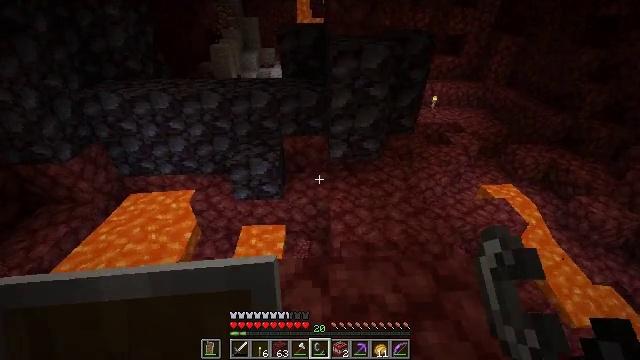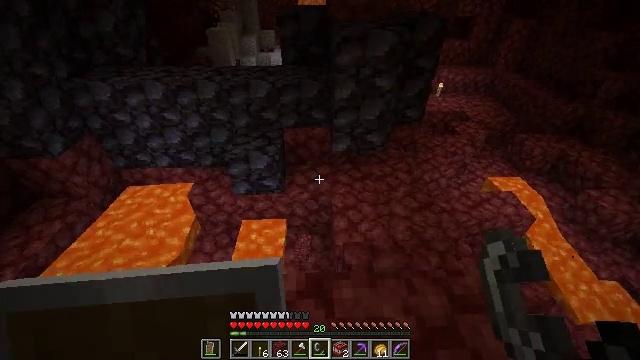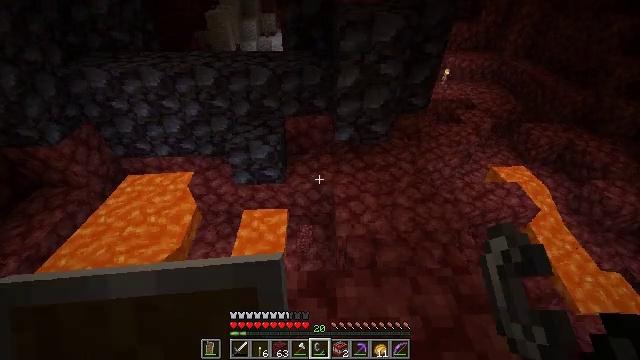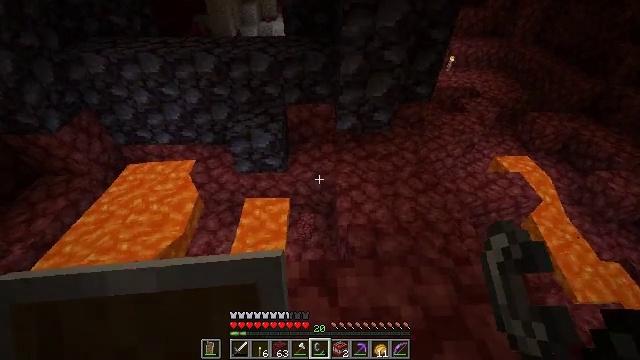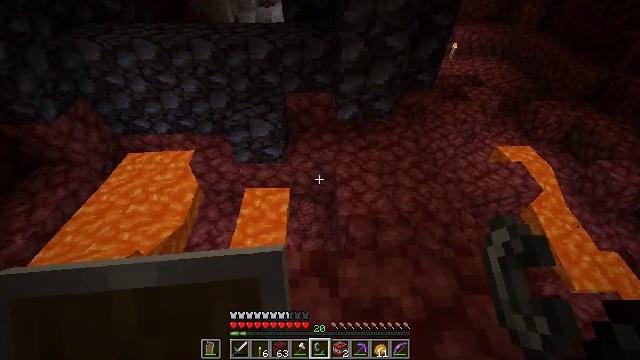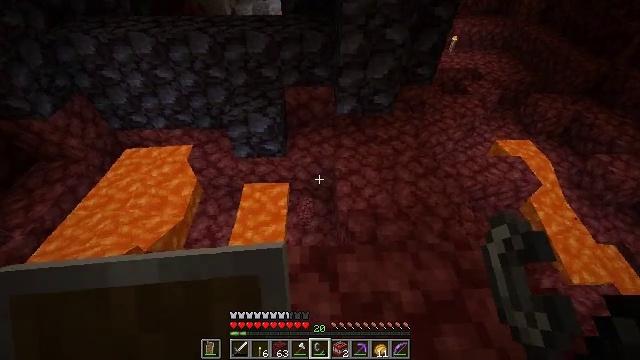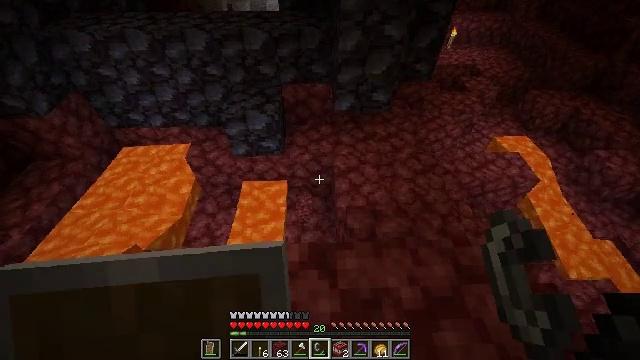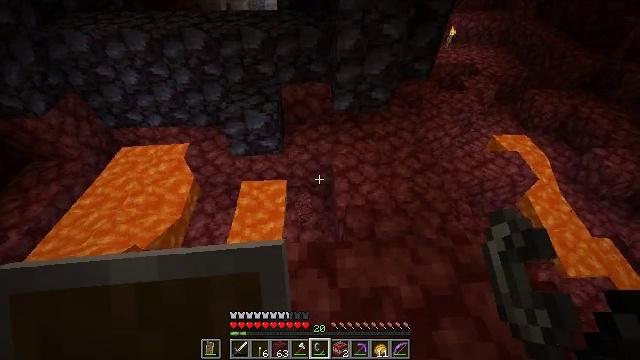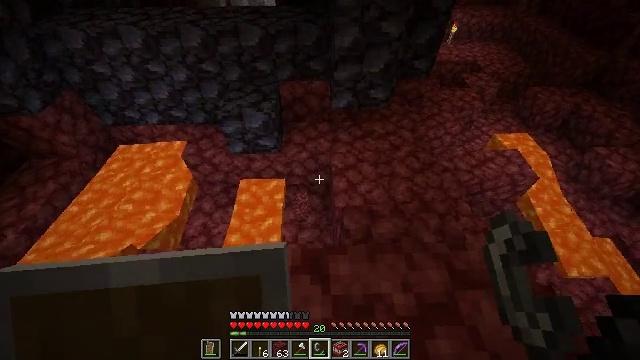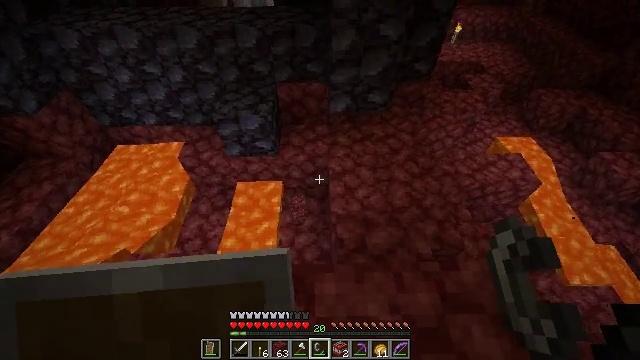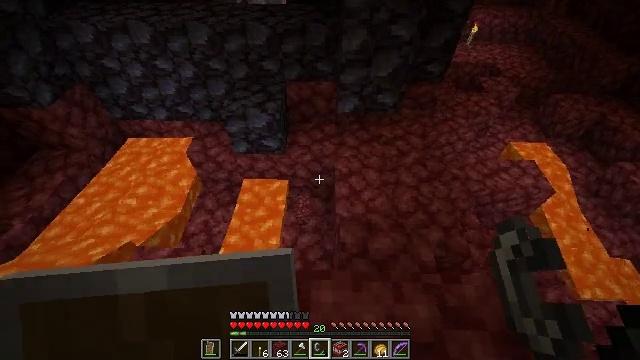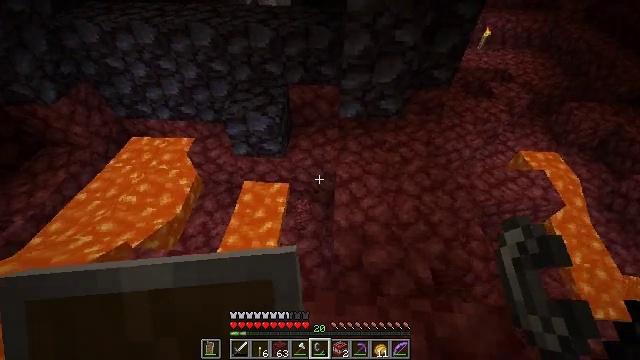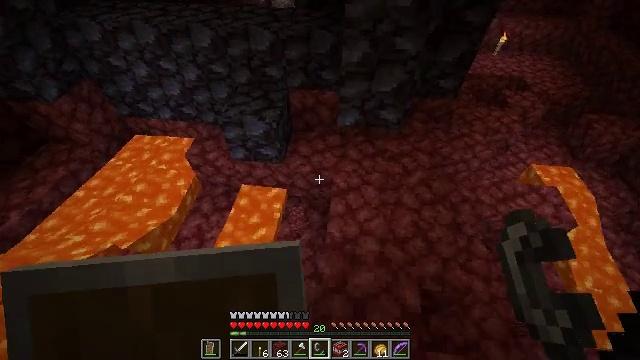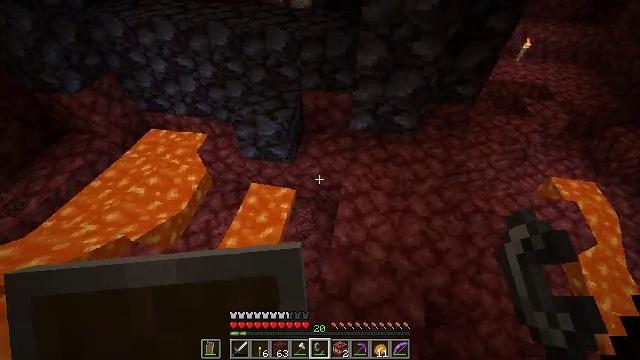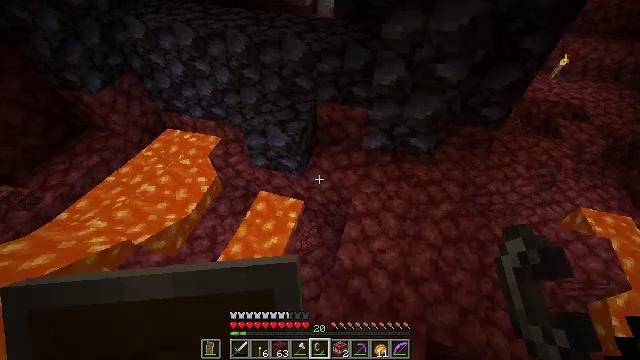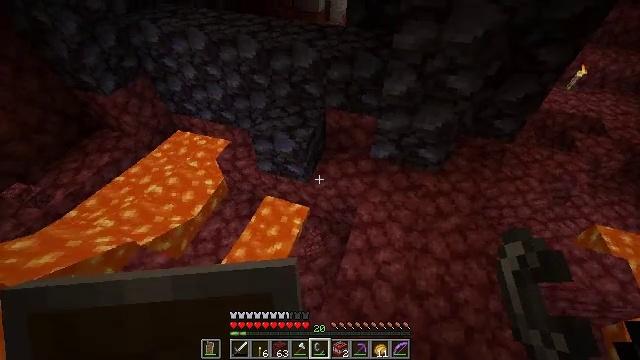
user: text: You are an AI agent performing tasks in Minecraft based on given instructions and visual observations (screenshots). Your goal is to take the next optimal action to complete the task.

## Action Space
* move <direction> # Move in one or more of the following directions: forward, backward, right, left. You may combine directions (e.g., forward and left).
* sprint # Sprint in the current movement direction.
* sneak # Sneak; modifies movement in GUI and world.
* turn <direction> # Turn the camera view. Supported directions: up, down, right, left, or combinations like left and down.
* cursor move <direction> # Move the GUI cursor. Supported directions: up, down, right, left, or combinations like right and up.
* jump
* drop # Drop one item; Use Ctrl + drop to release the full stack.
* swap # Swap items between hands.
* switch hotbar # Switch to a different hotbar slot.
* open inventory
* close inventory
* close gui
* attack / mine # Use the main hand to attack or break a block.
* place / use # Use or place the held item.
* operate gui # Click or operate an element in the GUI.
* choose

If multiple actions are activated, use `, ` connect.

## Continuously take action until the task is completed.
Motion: motion action
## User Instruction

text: Break ancient debris with a diamond or Netherite pickaxe.
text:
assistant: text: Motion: turn down
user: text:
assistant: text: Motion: turn down
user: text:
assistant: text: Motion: turn down
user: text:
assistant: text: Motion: turn down
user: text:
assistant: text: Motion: turn down
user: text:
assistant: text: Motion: no_op
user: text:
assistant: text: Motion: no_op
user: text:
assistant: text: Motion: move forward and move right
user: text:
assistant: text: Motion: move forward and move right
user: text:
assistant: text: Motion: move forward and move right, turn left
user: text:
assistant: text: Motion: move forward and move right, turn left
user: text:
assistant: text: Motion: move forward and move right, turn left
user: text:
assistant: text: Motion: move forward, turn left
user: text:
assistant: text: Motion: move forward, turn left
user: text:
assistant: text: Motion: move forward, turn left
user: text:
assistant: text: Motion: move forward, turn left
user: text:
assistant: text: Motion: move forward, turn left
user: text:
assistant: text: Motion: move forward, turn left
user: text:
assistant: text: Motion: move forward and move right, turn left
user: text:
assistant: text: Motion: move forward and move right, turn left
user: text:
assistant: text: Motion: move forward and move right, turn left and up
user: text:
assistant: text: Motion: move forward and move right, turn left and up
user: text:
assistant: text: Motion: move forward and move right, turn left
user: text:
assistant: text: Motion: move forward and move right, turn left and up
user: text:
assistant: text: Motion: move forward and move right, turn left and up
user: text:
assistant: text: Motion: move forward and move right, turn left and up
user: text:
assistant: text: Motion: move forward, turn left
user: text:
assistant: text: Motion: move forward
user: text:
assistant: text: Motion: move forward
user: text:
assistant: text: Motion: move forward